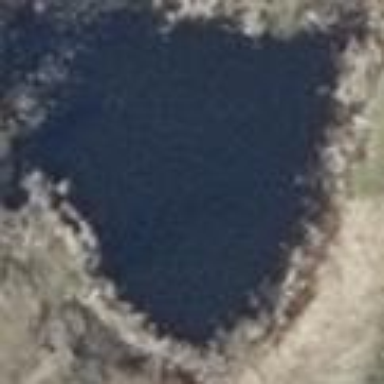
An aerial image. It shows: Pond surrounded by natural water.